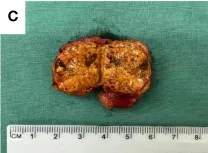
Enhanced computerized tomography (CT), pathological and immunohistochemical findings. (C) Gross pathology of the resected right adrenal tumor showing a brownish yellow, relatively solid area.
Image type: medical_photograph (other_medical_photograph)